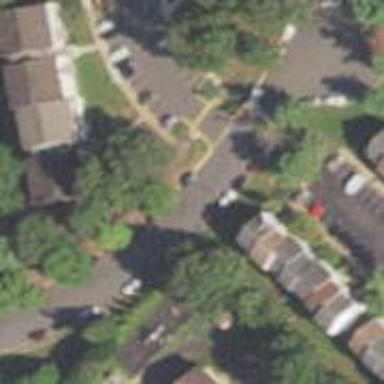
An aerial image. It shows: Residential road with asphalt surface. There is sidewalk on the left side.